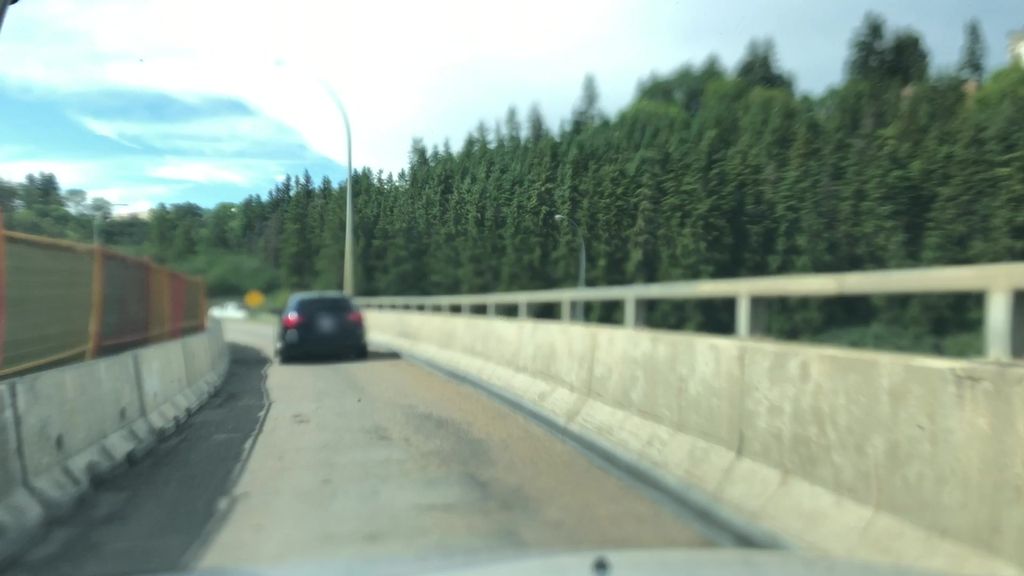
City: edmonton